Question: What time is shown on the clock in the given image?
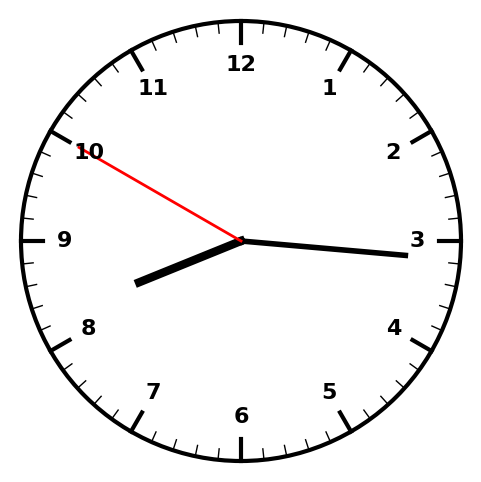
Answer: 08:15:50